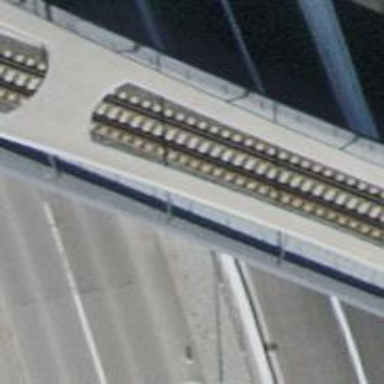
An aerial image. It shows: Railway bridge with electrified contact line. The railway track on the bridge is of main type.